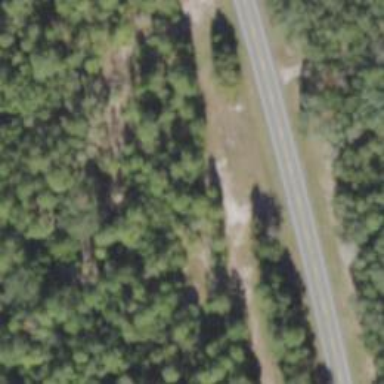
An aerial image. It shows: Abandoned road.